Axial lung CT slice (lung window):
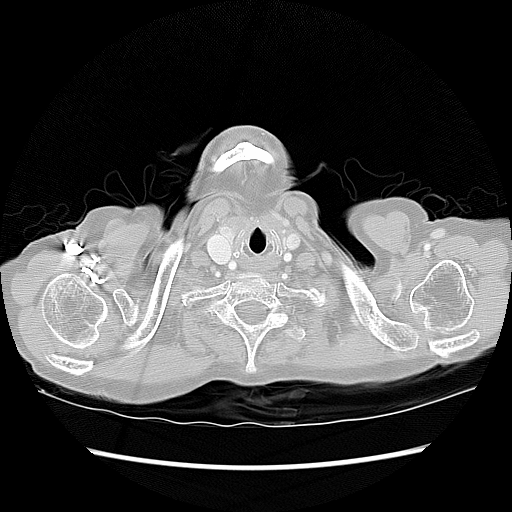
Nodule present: no